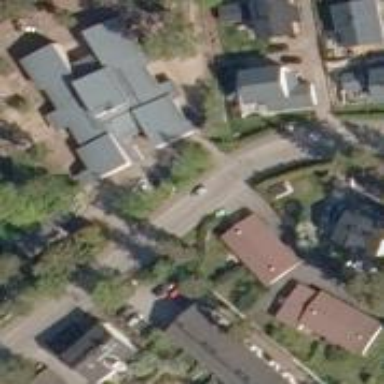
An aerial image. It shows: Kindergarten with skillion roof shape.